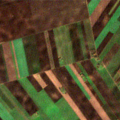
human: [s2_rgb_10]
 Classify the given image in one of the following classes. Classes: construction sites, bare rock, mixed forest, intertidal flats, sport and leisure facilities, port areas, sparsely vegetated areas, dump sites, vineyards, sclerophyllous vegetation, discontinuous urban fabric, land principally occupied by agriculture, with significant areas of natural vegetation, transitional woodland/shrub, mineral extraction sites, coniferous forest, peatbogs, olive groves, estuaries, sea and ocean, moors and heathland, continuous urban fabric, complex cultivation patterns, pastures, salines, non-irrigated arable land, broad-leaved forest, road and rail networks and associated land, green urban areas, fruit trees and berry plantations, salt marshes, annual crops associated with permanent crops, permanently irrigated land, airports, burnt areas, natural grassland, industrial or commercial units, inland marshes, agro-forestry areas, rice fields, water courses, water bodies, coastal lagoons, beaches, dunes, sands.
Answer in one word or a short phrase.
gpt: non-irrigated arable land